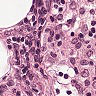
Metastatic tissue present: no